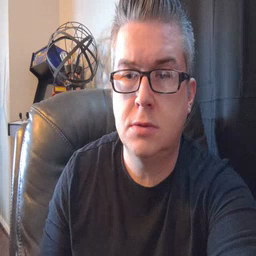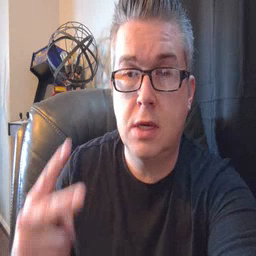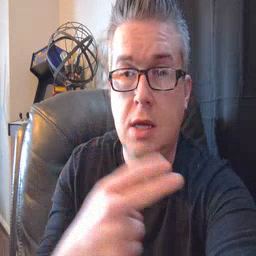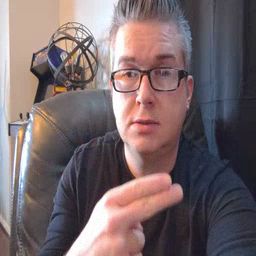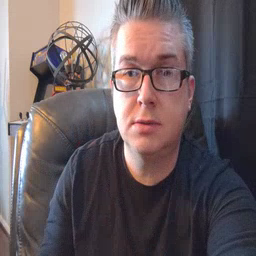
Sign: cut